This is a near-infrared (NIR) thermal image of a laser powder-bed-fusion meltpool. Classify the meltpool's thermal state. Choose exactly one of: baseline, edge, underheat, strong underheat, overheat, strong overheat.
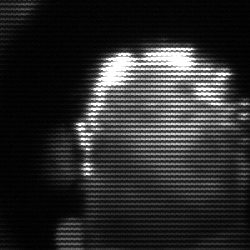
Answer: baseline